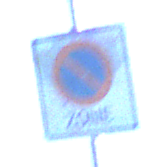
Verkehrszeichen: BeginnEingeschraenktesHalteverbotZone
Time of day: MorningAfternoon
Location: Outdoor (Nature)
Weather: PartlyCloudy
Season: NotSpecified
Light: Natural